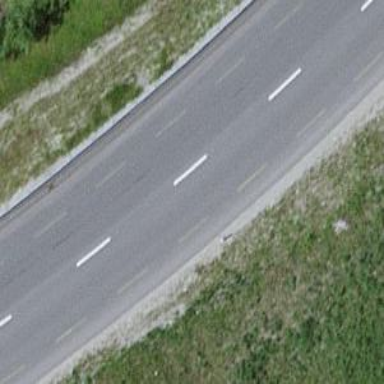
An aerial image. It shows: Primary highway with asphalt surface. It also has lane for cyclists on both sides.